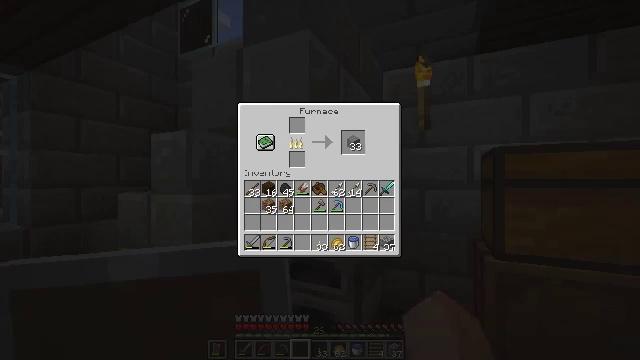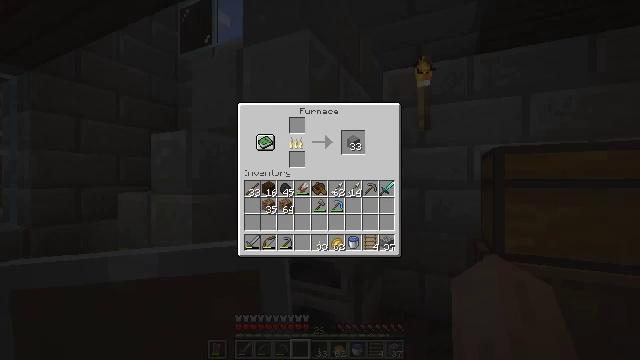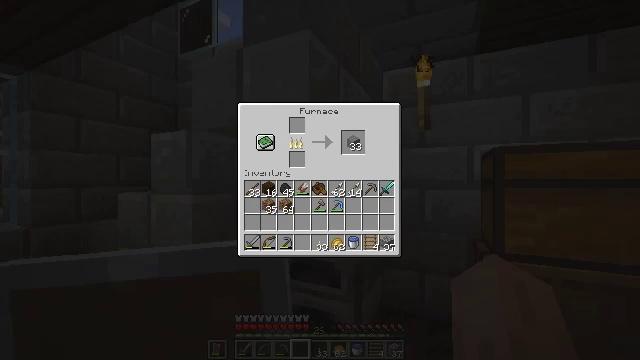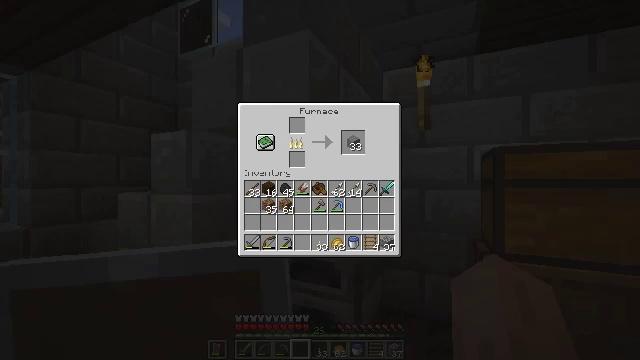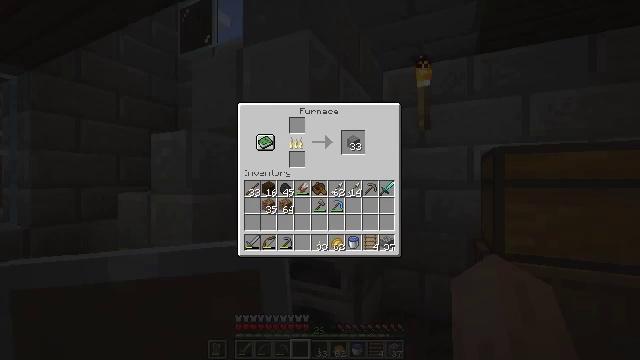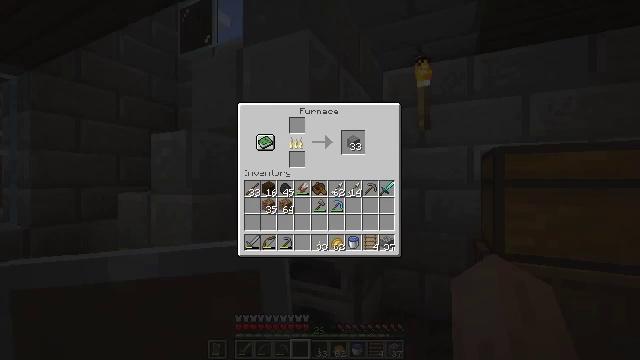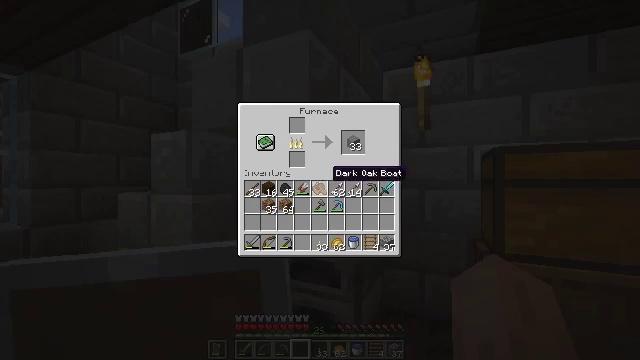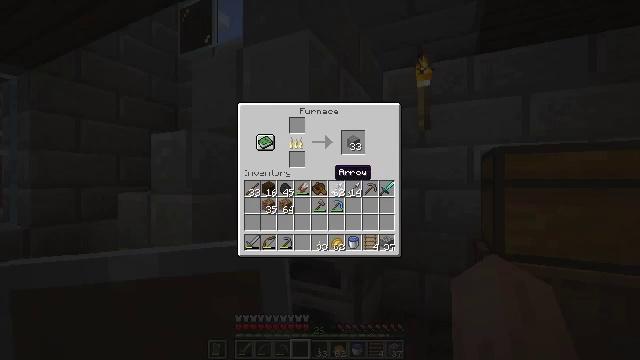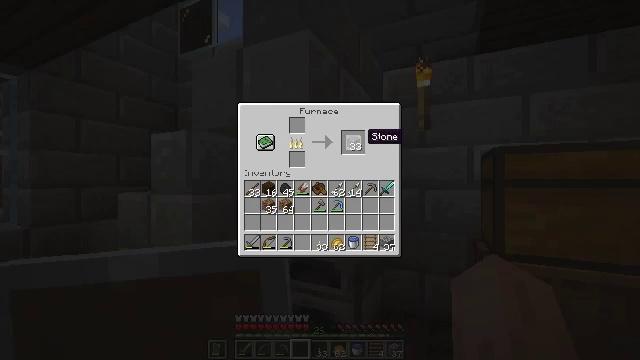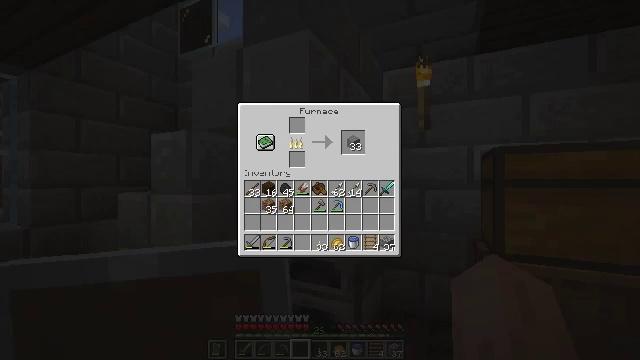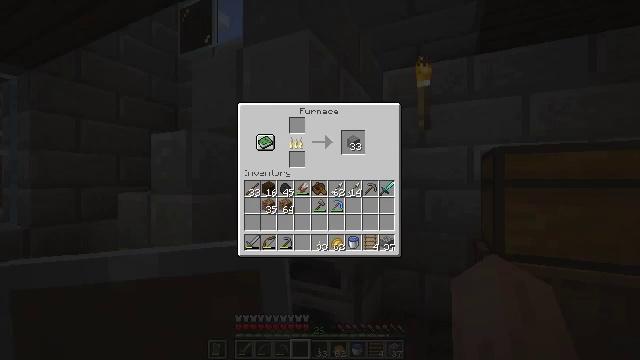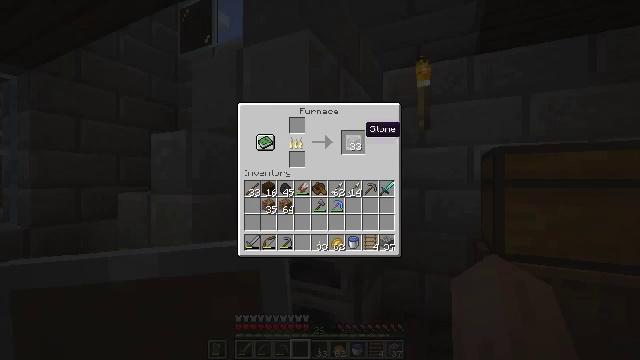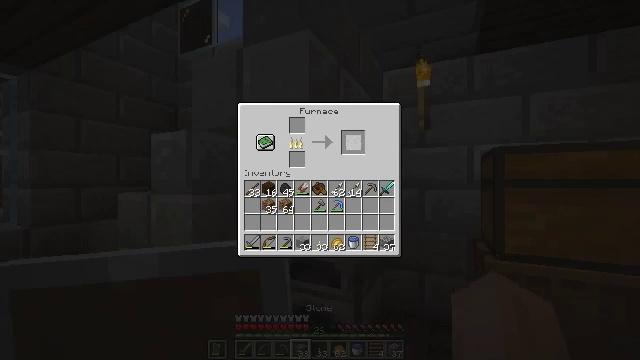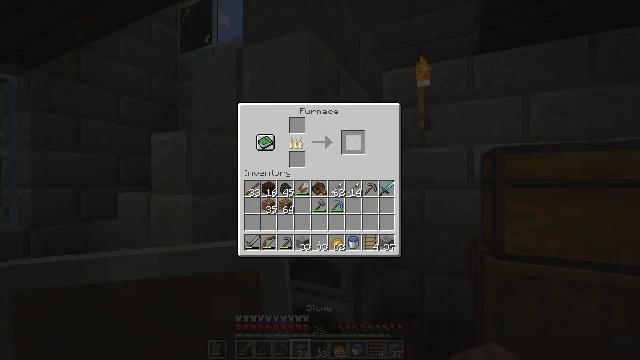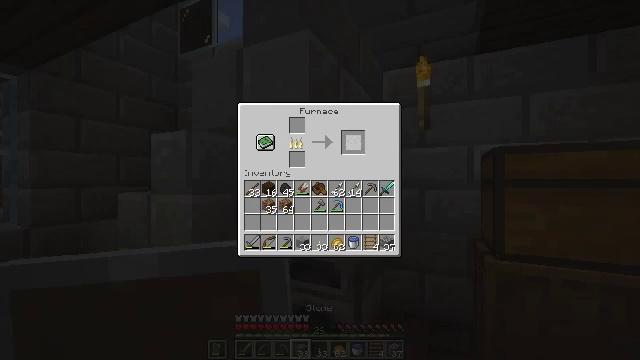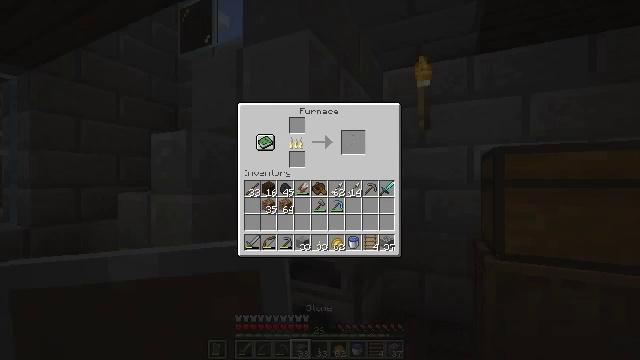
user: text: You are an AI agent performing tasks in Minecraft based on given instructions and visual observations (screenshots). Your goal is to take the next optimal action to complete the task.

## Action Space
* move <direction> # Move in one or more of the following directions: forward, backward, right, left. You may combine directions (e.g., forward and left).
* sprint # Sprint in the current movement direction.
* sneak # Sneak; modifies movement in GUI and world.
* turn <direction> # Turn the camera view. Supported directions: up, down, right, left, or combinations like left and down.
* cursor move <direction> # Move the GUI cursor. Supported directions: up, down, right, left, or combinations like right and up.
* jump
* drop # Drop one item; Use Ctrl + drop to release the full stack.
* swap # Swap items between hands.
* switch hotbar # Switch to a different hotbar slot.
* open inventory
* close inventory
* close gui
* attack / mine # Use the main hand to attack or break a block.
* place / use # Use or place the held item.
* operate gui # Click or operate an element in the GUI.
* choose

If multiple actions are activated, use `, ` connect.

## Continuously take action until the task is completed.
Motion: motion action
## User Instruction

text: Place cobblestone in the furnace to create stone.
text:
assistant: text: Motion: no_op
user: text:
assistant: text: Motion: no_op
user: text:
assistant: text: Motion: no_op
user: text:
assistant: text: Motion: no_op
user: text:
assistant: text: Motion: no_op
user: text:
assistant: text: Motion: turn right
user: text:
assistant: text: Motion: no_op
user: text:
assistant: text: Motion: sneak, turn right and up
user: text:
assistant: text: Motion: sneak, turn right and up
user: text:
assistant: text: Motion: sneak
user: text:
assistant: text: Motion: sneak, turn left
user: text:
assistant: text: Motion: sneak, attack / mine
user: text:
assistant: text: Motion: sneak, attack / mine
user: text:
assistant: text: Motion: sneak
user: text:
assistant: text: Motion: sneak, turn down
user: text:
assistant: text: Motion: sneak, turn left and down
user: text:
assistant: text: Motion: no_op